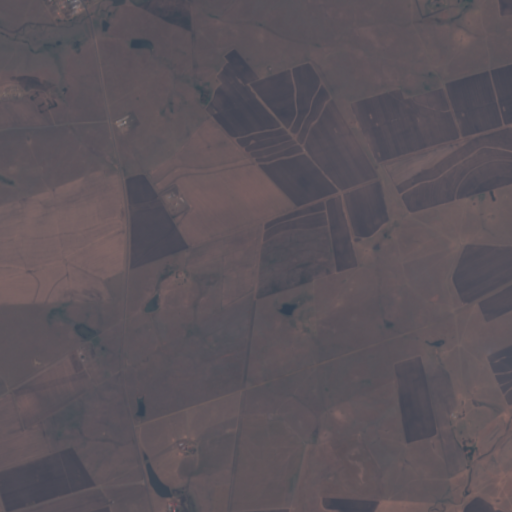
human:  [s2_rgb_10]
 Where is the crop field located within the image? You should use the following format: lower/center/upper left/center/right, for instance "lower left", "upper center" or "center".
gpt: The crop field is located in the upper right of the image.
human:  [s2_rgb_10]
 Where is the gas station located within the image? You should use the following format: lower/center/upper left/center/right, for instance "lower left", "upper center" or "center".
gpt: The gas station is located in the upper left of the image.
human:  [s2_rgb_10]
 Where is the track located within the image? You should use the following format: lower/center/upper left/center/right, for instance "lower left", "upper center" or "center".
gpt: There is no track in the image.